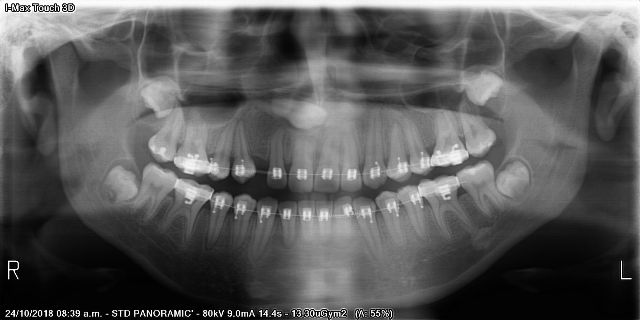
adult